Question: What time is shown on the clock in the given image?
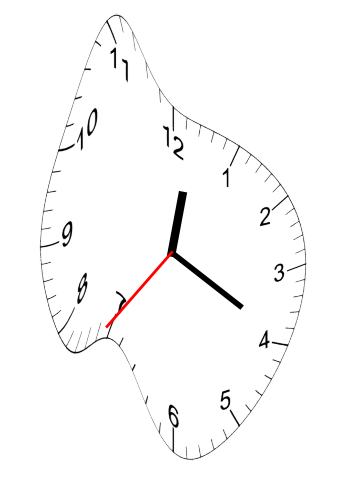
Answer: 12:19:36